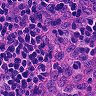
Metastatic tissue present: no